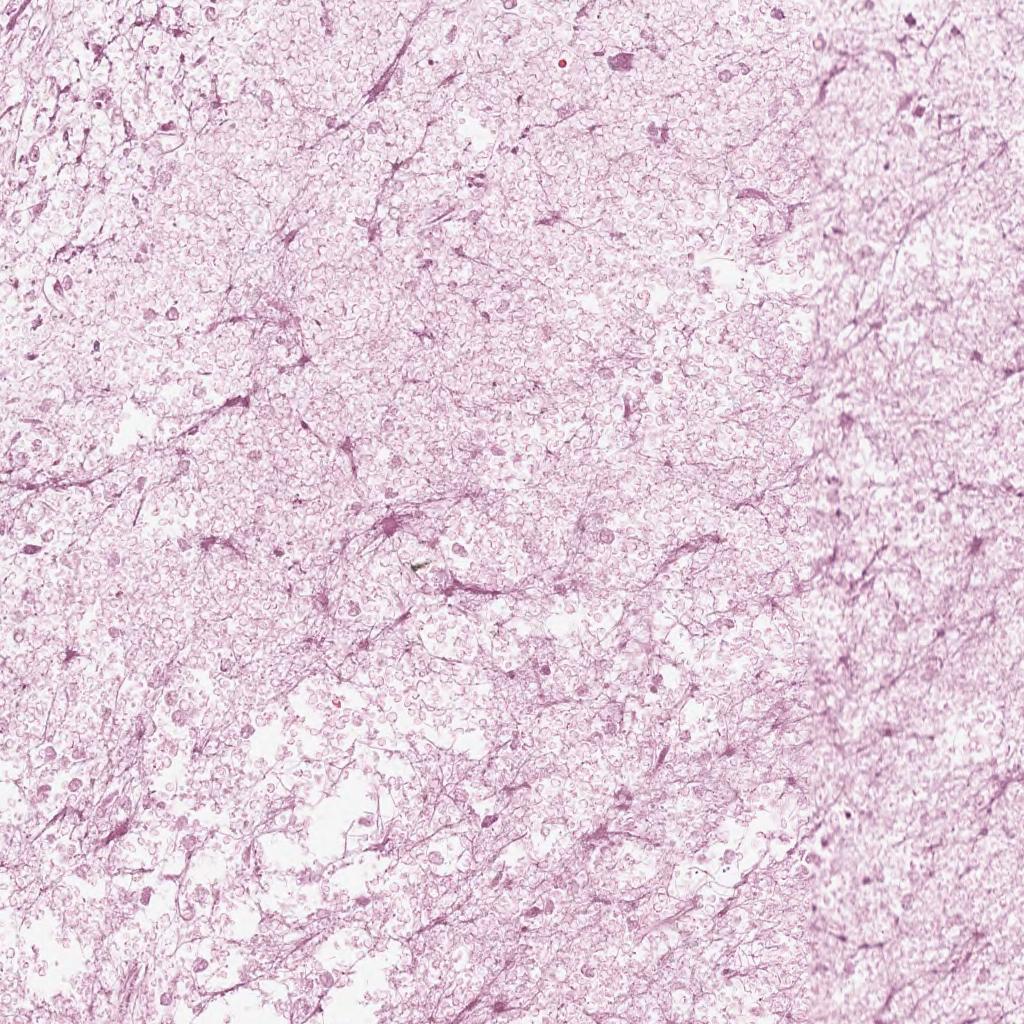
Label: Non-Viable-Tumor